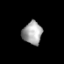
Tissue: prostate
Cell type: T cells
Senescence score: 0.3453
Nuclear area (px): 436
Mean DAPI intensity: 164.307